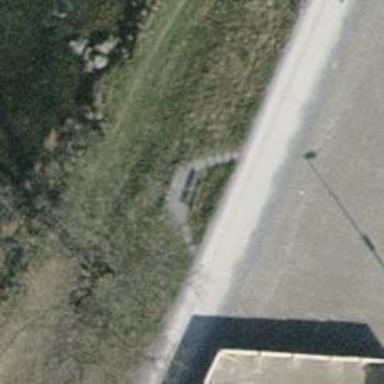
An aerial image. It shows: Brown bench.